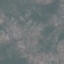
Land use / land cover: HerbaceousVegetation